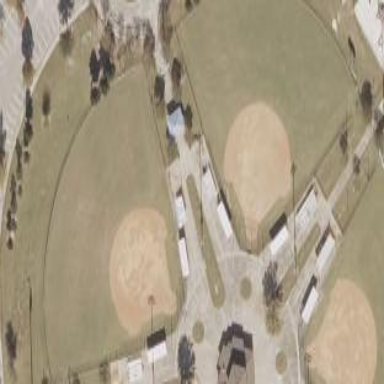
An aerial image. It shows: Baseball pitch for leisure land activities.